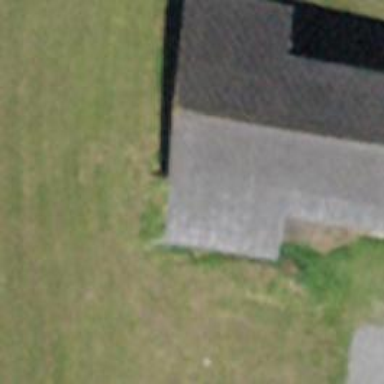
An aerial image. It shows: Building with tiled roof.